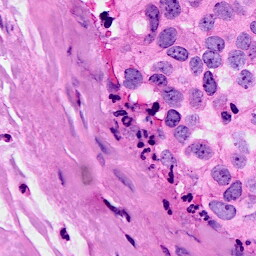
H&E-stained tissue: Breast